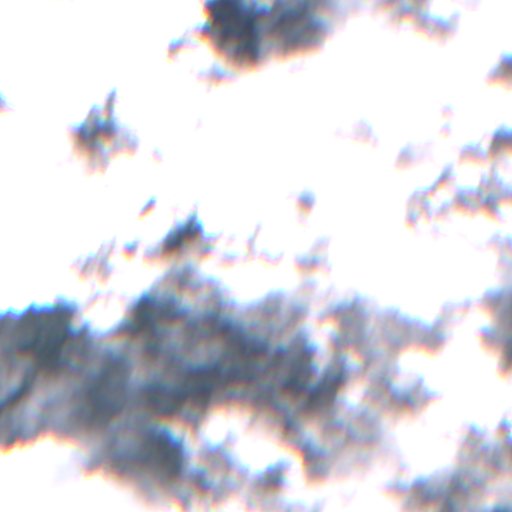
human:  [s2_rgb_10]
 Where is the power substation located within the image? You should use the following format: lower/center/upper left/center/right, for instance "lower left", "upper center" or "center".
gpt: The power substation is located in the upper center of the image.
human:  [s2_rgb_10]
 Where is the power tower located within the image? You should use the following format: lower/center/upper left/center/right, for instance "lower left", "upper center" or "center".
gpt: The power tower is located in the lower right of the image.
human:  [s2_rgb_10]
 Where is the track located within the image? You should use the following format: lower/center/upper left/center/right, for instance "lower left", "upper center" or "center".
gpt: There is no track in the image.